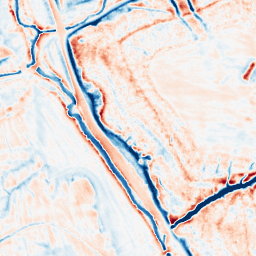
Category: edge_preserving
Decomposition family: anisotropic_diffusion
Decomposition parameters: iterations: 50
kappa: 50
gamma: 0.15
Upsampling method: bilinear
Upsampling parameters: scale: 2
Upsampling scale: 2